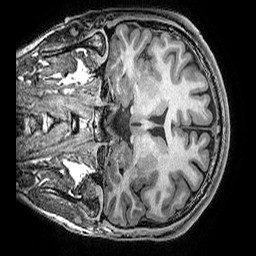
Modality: T1w
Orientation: coronal
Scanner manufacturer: ge
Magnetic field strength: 3 T
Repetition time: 0.008184 s
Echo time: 0.003192 s